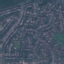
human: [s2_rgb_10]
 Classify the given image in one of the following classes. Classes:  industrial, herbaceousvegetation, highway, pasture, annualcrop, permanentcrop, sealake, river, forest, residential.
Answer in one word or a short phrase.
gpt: Residential